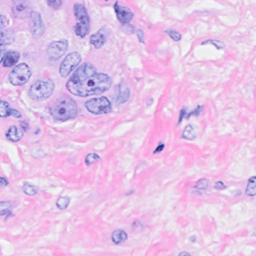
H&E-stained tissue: Breast